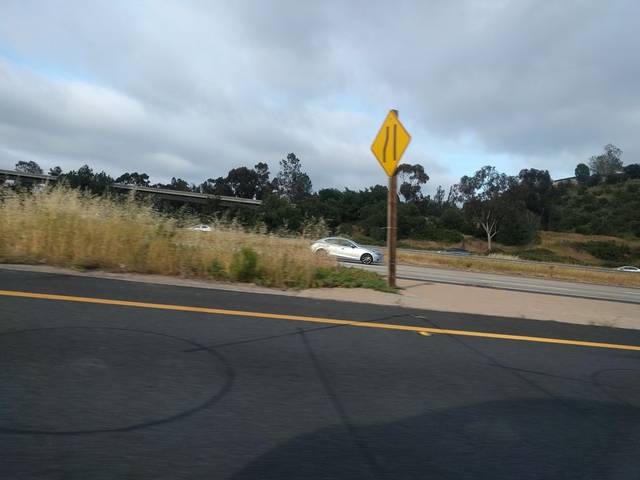
Region: United States
Coordinates: 32.821, -117.117